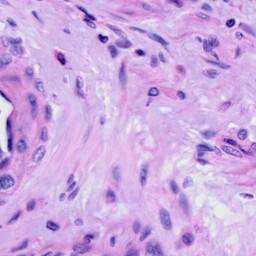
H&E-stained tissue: Cervix